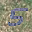
Label: 5